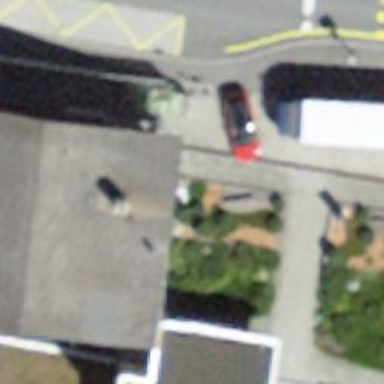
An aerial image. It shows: Post box.